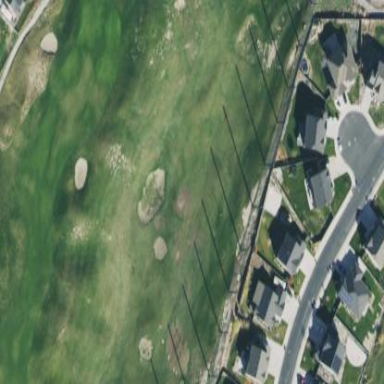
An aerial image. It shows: Driving range for golf on grass.